Question: Count the number of objects in the diagram.
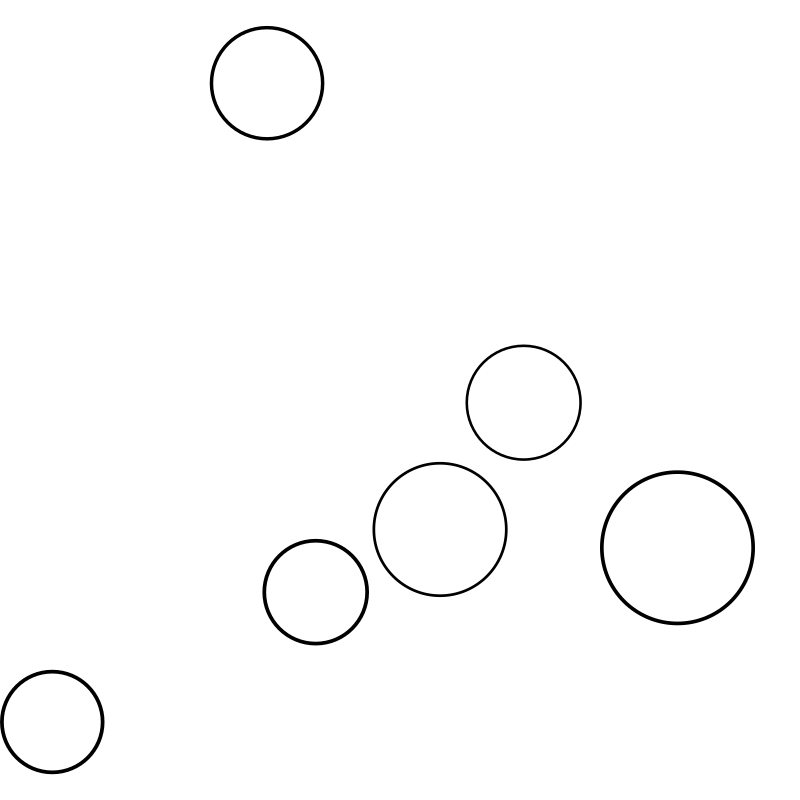
Answer: 6